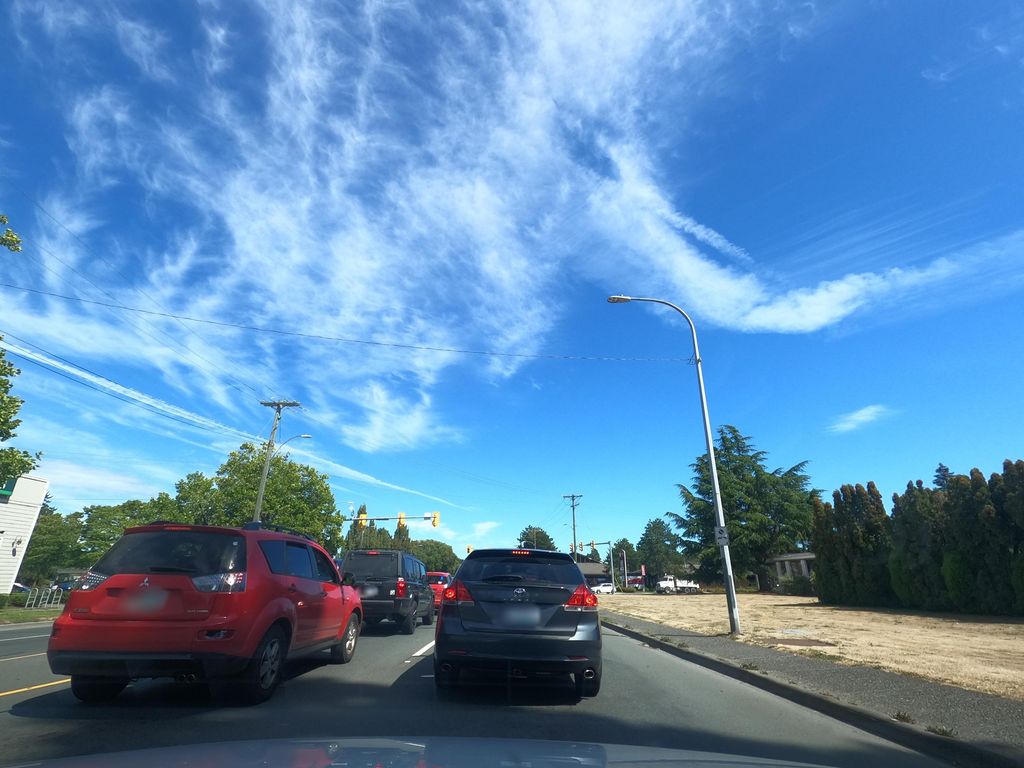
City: victoria